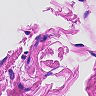
Metastatic tissue present: no